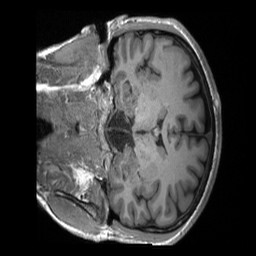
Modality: T1w
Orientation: coronal
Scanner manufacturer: siemens
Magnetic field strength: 3 T
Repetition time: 2.4 s
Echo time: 0.00224 s